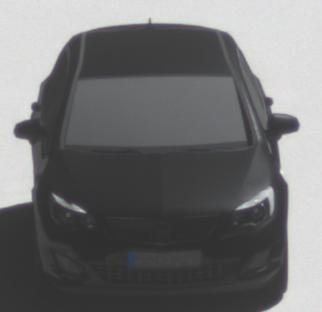
Make: Opel
Model: Astra 1.4 ecoFlex
Detailed model: Astra (J)
Model produced from: 2009/12
Model produced until: 2010/12
Doors: 5
Color: black
Road condition: dry road
Daytime: midday
Contrast: high contrast